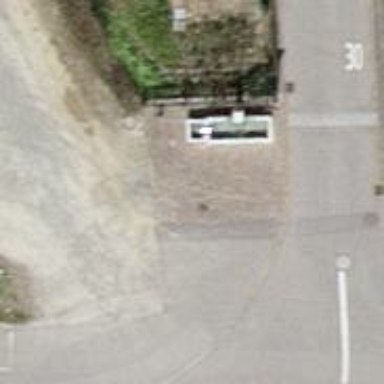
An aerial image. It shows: Beautiful fountain.